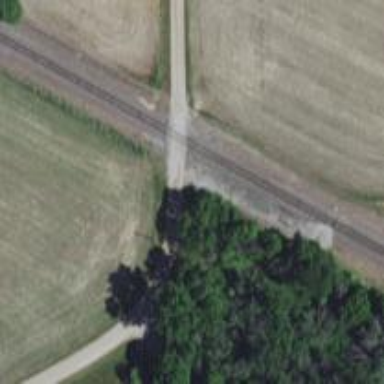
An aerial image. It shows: Level crossing along the railway.